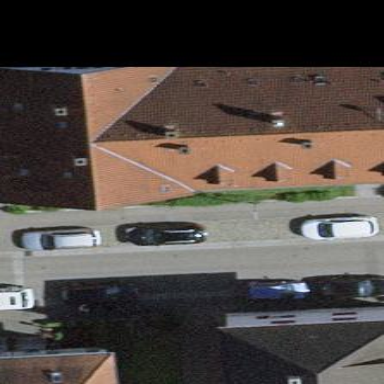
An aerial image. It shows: Gabled roof adorns the apartments building.